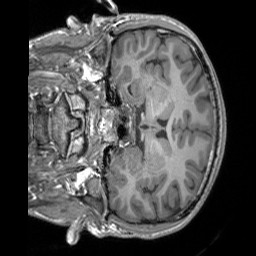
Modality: T1w
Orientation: coronal
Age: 19
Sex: male
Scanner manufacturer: siemens
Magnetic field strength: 3 T
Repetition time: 1.9 s
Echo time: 0.00252 s